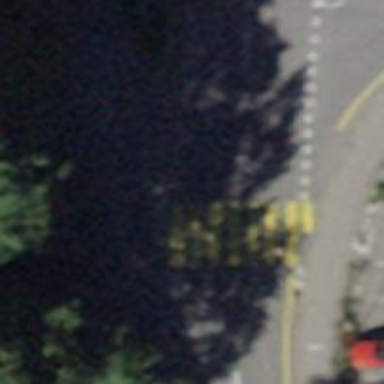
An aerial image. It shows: Uncontrolled zebra crossing with zebra markings.